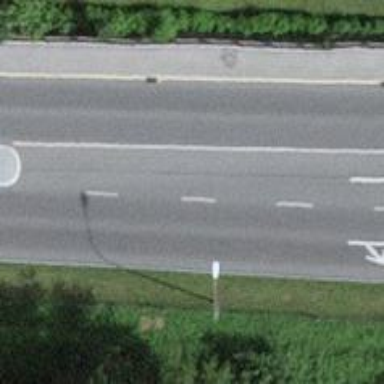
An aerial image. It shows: Primary highway with asphalt surface and designated lane for cyclists.